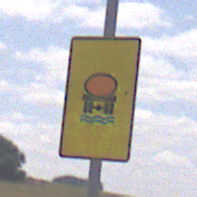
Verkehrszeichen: FahrzeugeMitWassergefaehrdenderLadungOhnePfeilsymbol
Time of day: Midday
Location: Outdoor (Nature)
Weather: PartlyCloudy
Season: NotSpecified
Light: Natural